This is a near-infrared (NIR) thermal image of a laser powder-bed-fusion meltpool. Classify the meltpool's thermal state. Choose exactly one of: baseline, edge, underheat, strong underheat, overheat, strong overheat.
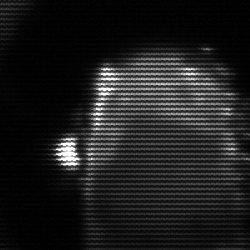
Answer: baseline